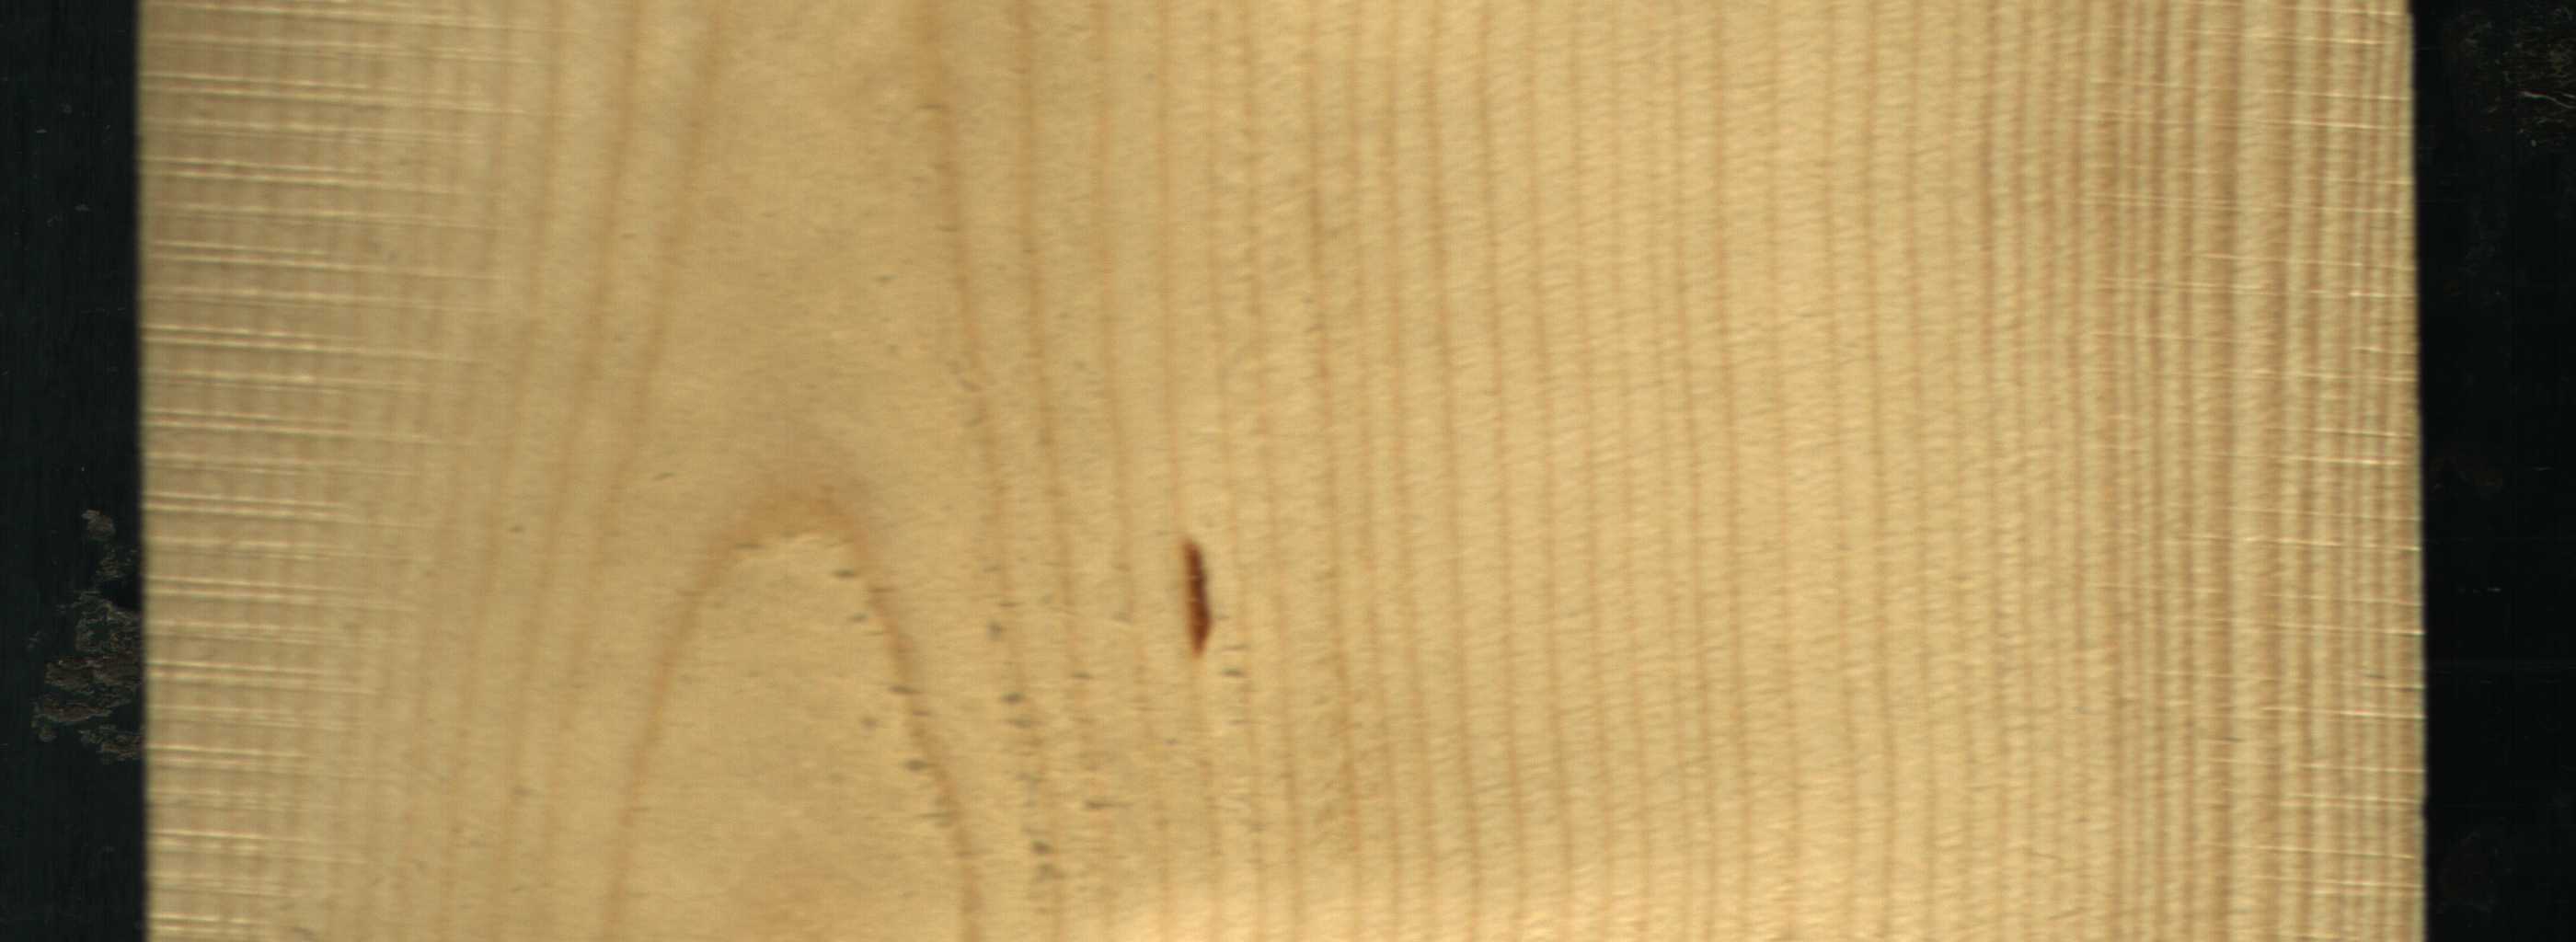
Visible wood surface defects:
resin